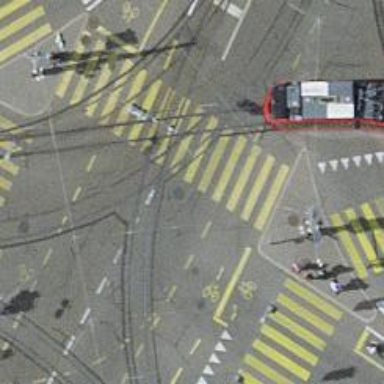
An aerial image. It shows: Tram level crossing on railway.